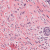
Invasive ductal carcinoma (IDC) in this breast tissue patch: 1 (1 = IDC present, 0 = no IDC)